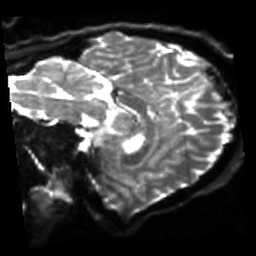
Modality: sbref
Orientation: sagittal
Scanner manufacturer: siemens
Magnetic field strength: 3 T
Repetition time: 4 s
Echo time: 0.0594 s